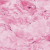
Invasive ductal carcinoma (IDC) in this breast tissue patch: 0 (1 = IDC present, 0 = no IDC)